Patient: sex M, age 57
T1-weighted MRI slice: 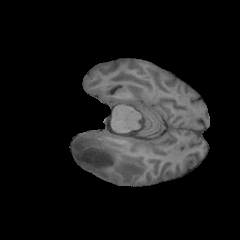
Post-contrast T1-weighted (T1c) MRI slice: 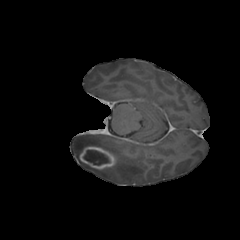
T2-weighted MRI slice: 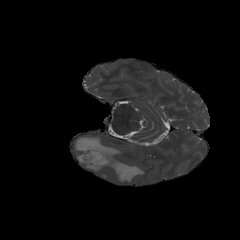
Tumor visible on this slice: yes
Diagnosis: Glioblastoma, IDH-wildtype
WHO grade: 4